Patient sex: M
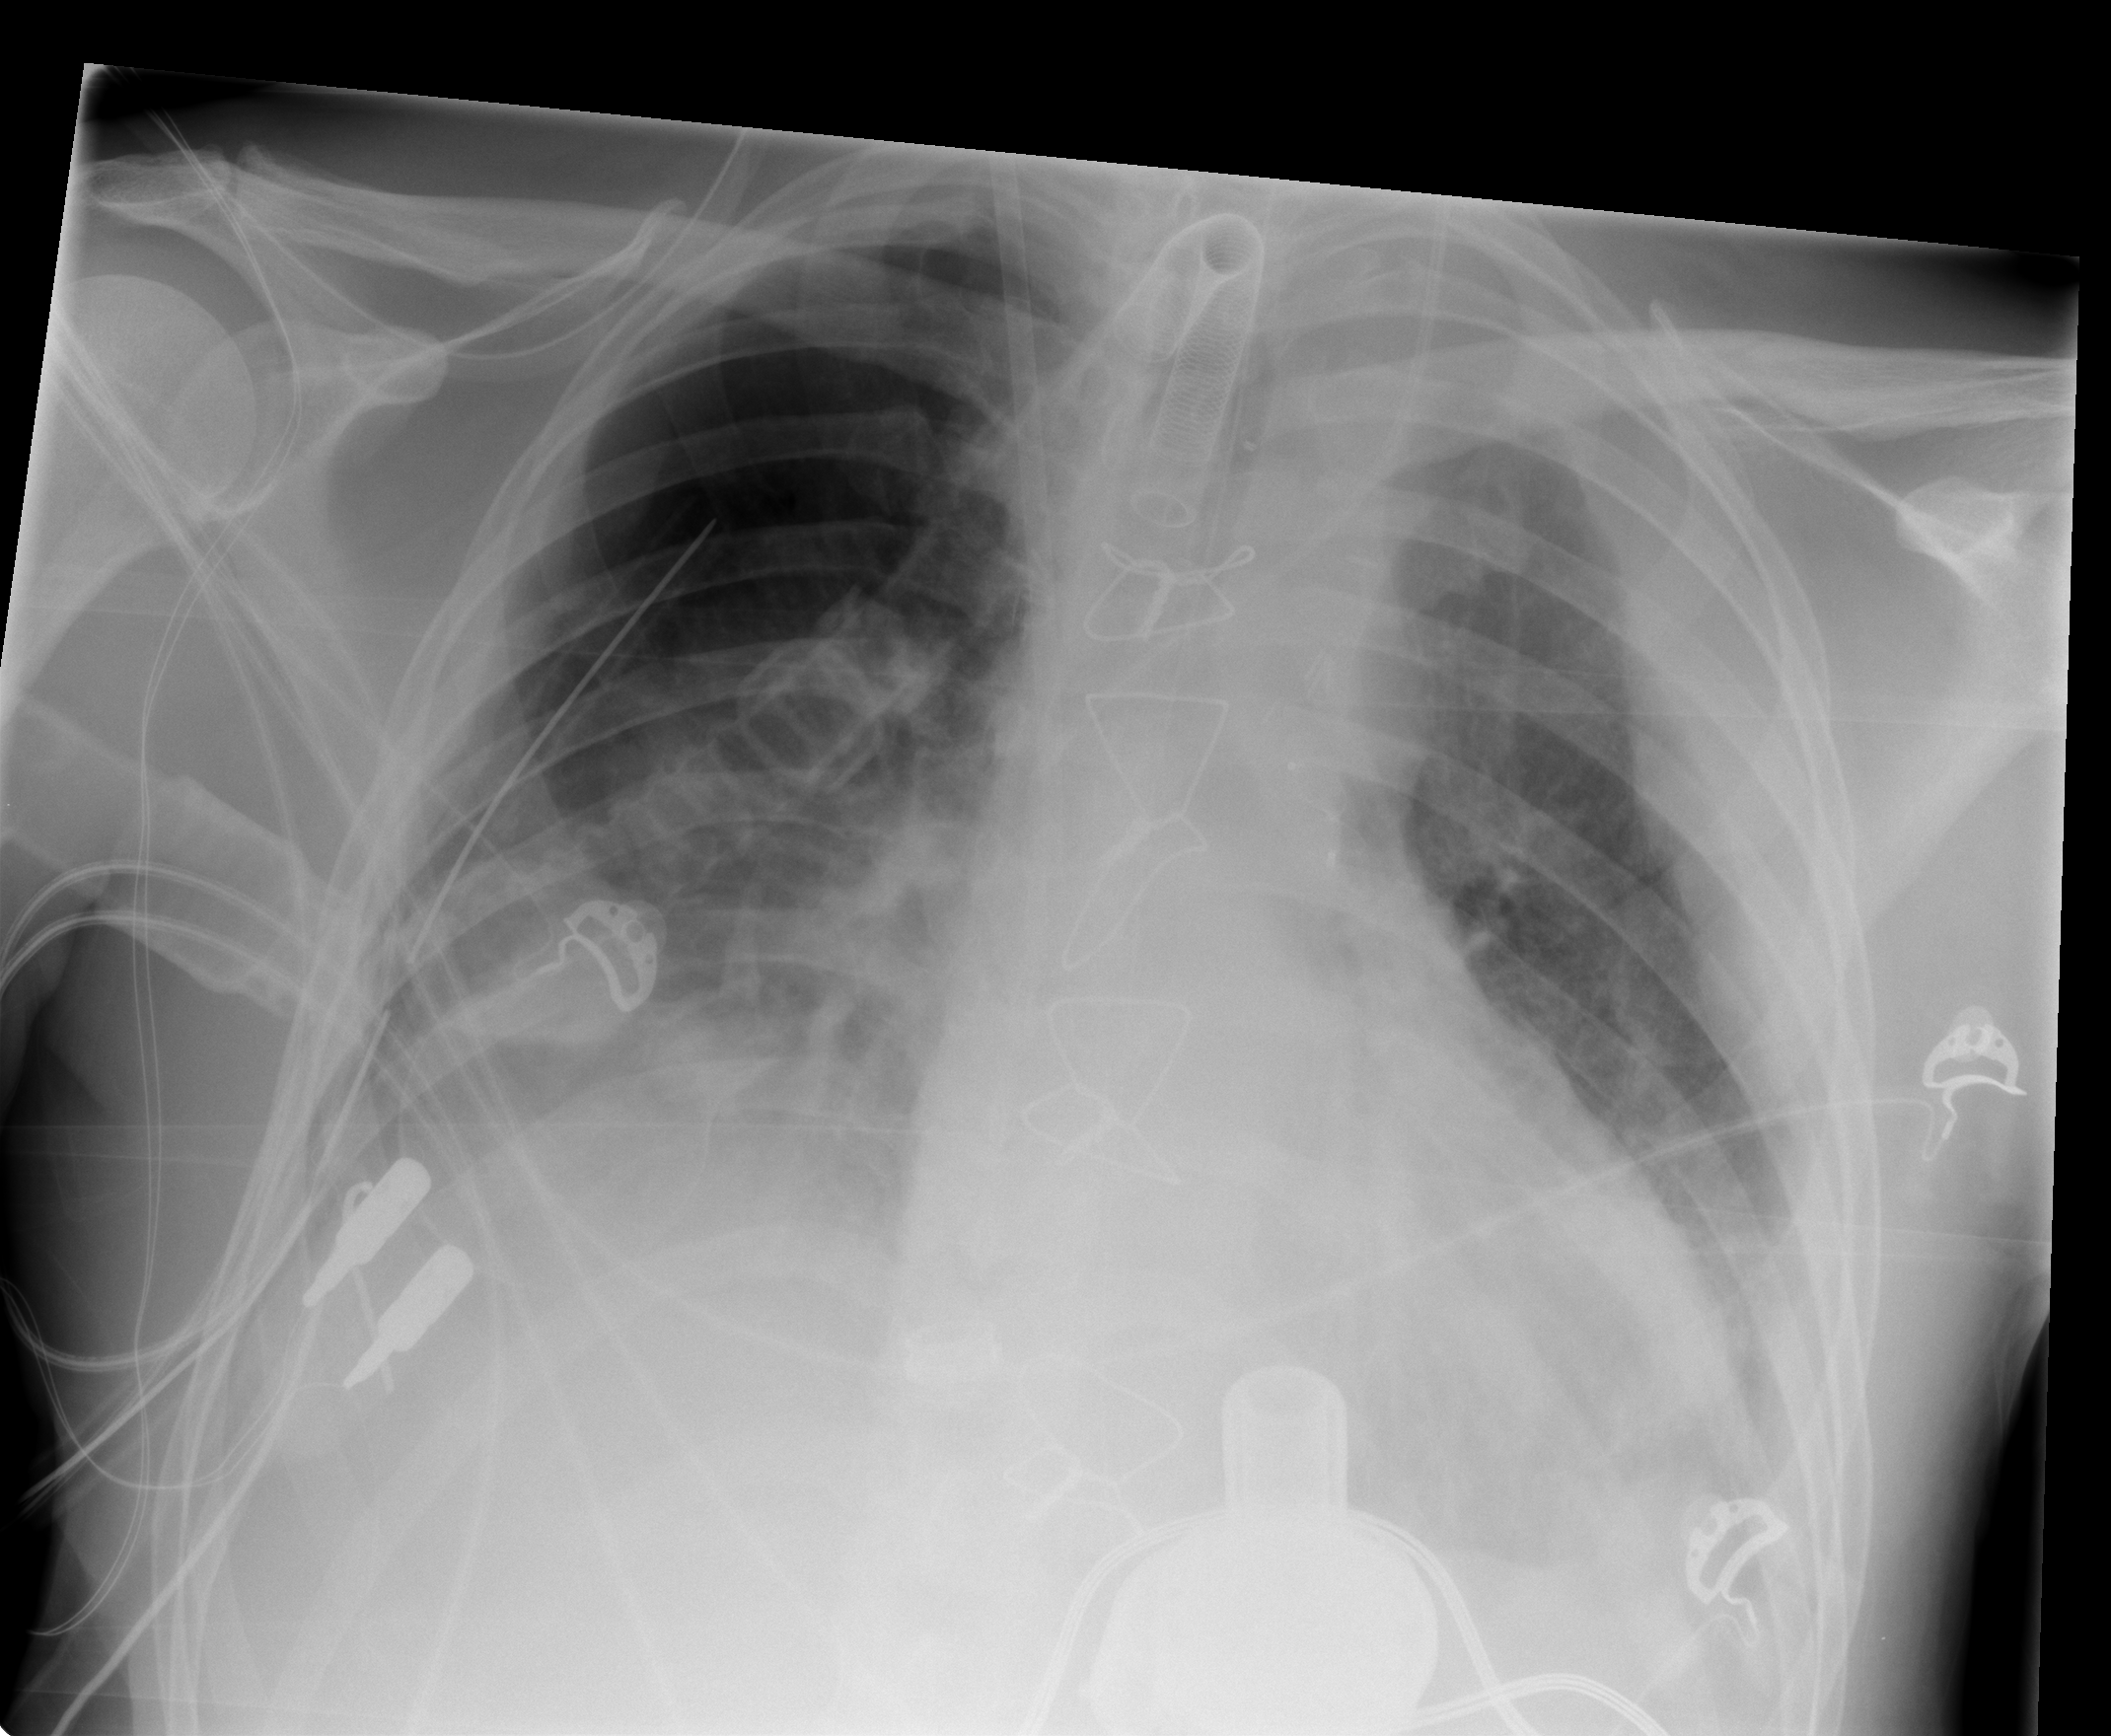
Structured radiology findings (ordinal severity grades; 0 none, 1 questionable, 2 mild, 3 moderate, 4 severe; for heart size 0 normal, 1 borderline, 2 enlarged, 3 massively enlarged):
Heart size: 1
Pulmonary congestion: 2
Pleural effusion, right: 2
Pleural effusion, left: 2
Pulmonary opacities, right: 2
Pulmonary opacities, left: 0
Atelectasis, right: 3
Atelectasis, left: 3